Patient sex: M
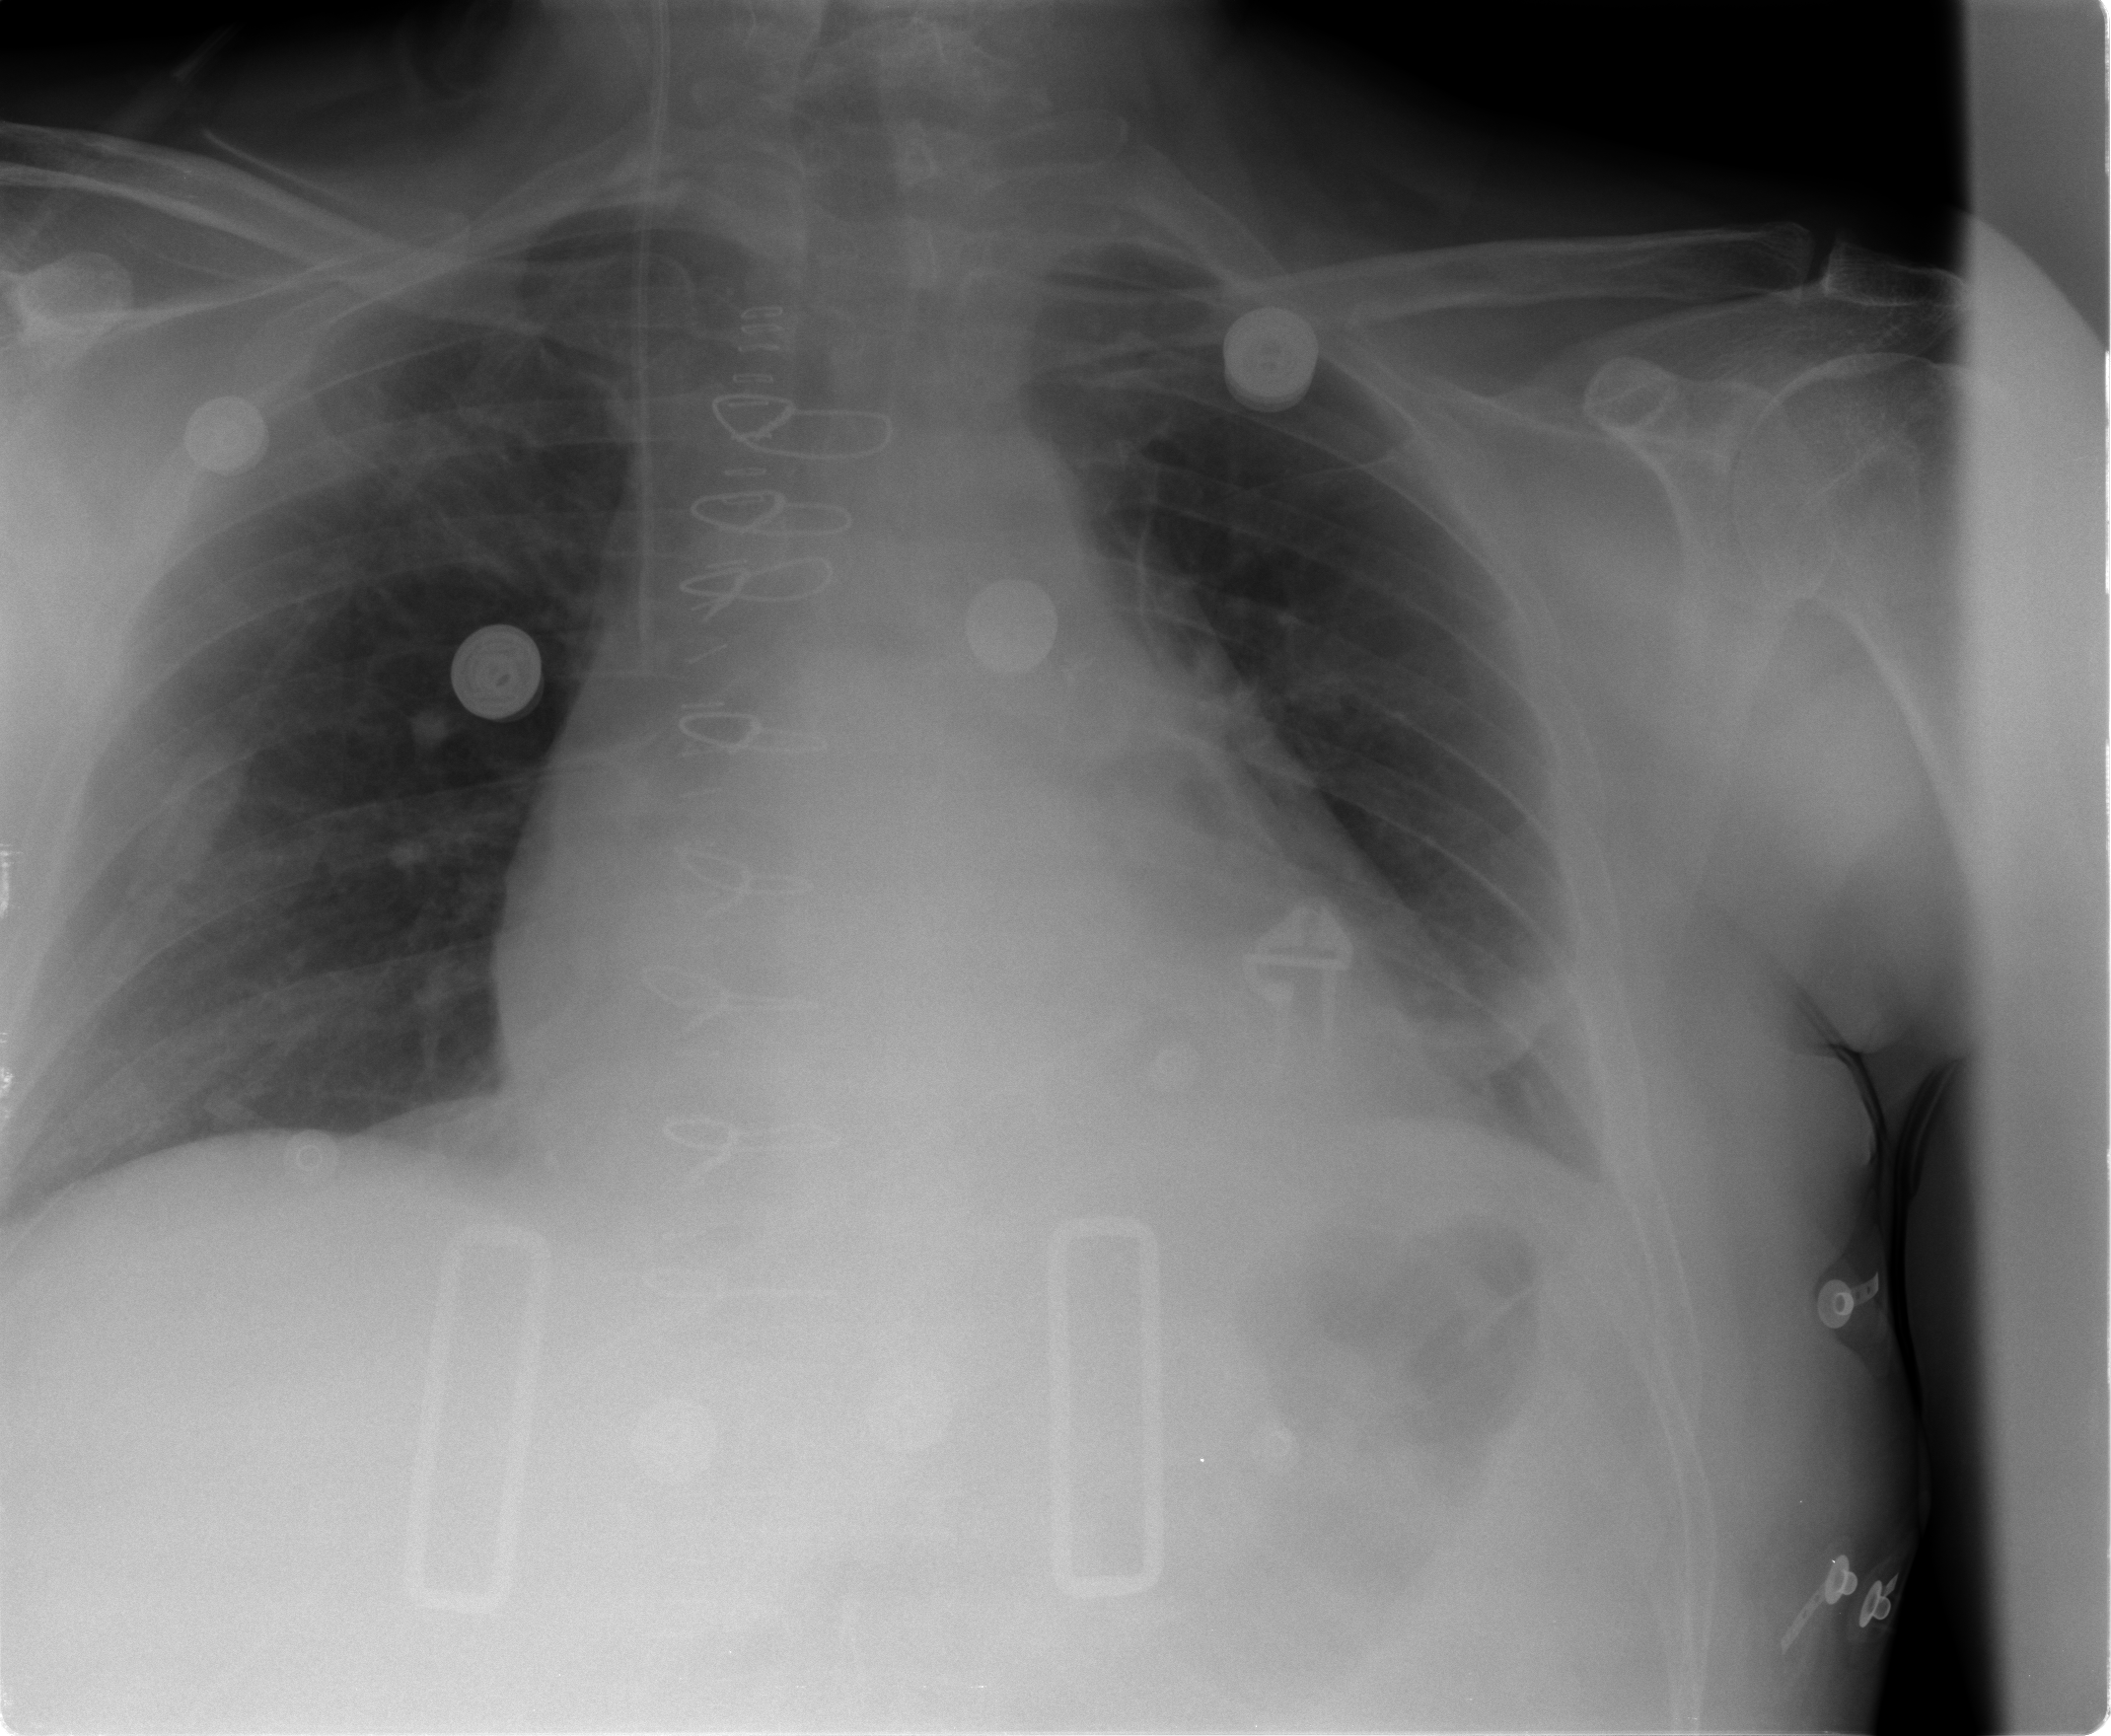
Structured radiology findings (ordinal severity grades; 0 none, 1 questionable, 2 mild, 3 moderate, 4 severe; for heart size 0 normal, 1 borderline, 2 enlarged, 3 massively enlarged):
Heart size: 3
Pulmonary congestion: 0
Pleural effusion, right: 0
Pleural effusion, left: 1
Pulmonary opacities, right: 0
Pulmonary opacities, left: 0
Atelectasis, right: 0
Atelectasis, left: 1